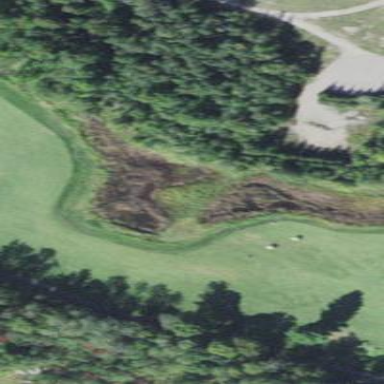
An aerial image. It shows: Grassy area designated as golf fairway.